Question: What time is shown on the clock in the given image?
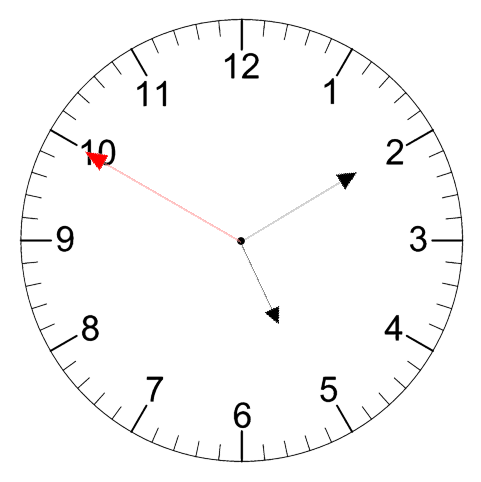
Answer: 05:09:50